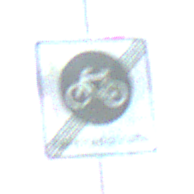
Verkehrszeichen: EndeFahrradstrasse
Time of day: SunriseSunset
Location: Outdoor (Beach)
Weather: Clear
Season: NotSpecified
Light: Natural